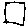
Label: square